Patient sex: M
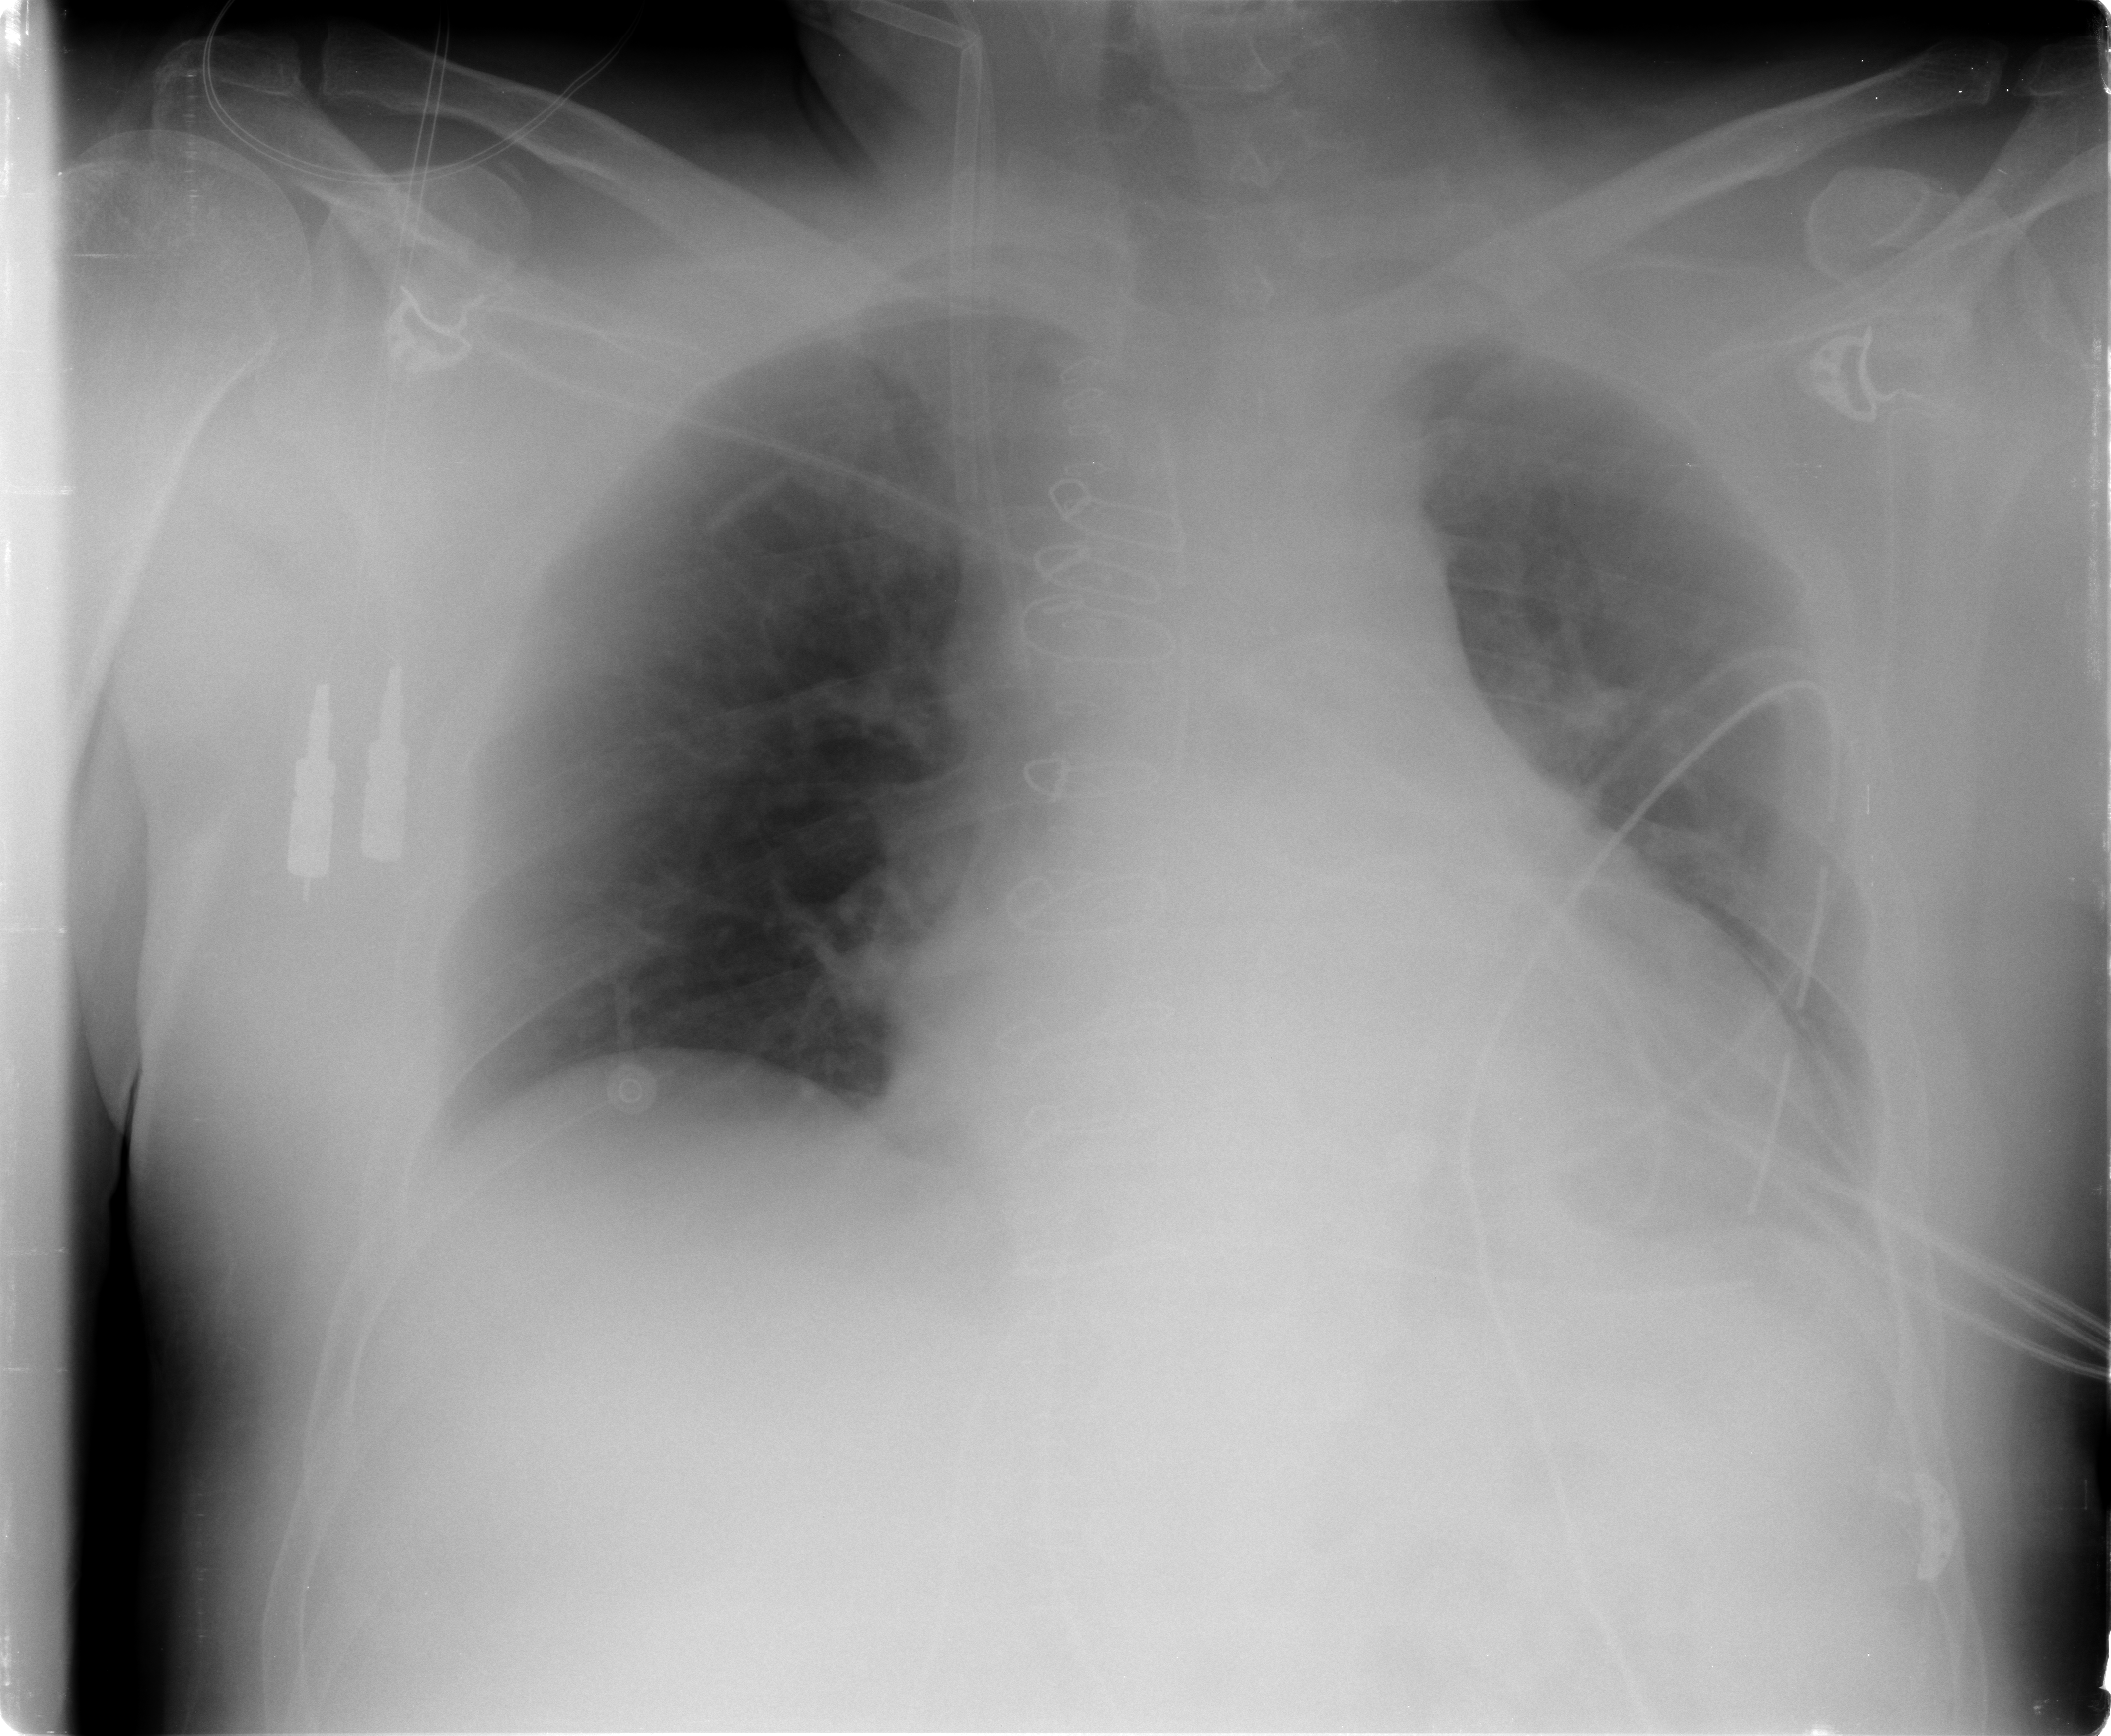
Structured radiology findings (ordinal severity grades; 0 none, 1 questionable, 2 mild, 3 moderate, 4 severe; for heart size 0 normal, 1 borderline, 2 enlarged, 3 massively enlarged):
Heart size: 2
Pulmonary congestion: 0
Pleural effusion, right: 0
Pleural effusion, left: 2
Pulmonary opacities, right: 0
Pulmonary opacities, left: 0
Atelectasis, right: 0
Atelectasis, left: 2